Два одинаковых маленьких шарика массой $m$ и зарядом $q$ каждый висят на нитях одинаковой длины $l$ на расстоянии $x \ll l$ (см. рисунок).  Из-за медленной утечки заряда по нити величина заряда каждого шарика изменяется со временем $t$ по закону $q=q_{0}(1-a t)^{3 / 2}$ (где $a$ — постоянная), а шарики сближаются. Величины $q_{0}$, $m$, $a$, $l$ заданы.
Найдите скорость $v=\Delta x / \Delta t$ сближения шариков.
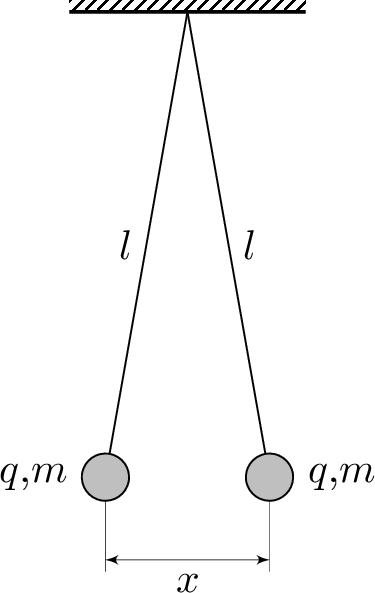
Решение: Так как ток утечки мал, то можно считать, что в каждый момент времени сумма всех сил, действующих на шарик, равна нулю (вспомните квазистатические процессы в термодинамике). Тогда сила Кулона$$F_{К}=k \frac{q^{2}}{x^{2}}=m g \operatorname{tg} \alpha,\qquad(1)$$где угол $\alpha$ — половинный угол между нитями. Из $(1)$ получим $k q_{0}{ }^{2}(1-a t)^{3}=\frac{m g x^{3}}{2 l}$ или $x=\left(\frac{2 k l q_{0}^{2}}{m g}\right)^{\frac{1}{3}}(1-a t)$, откуда скорость сближения шариков равна $v=a\left(\frac{2 k l q_{0}^{2}}{m g}\right)^{\frac{1}{3}}$.
Ответ: $$ v=a\left(\frac{2 k l q_{0}^{2}}{m g}\right)^{\frac{1}{3}}. $$
Темы:
T, Электромагнетизм, Всероссийские, Закон Кулона